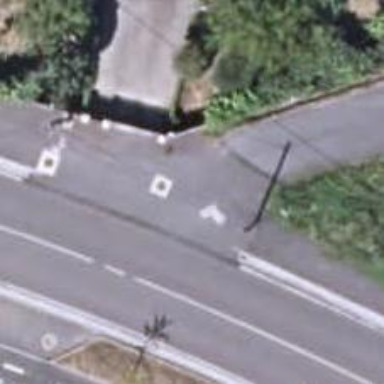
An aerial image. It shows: Marked road crossing.